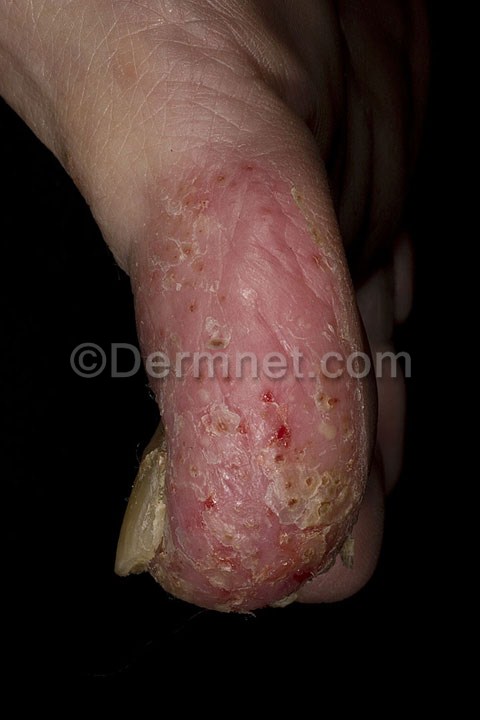
Disease: Psoriasis pictures Lichen Planus and related diseases